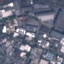
Land use / land cover: Industrial